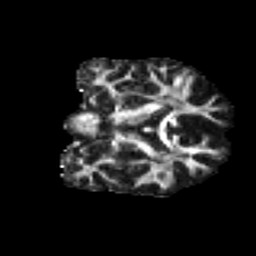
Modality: FA
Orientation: coronal
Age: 34
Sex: male
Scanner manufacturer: ge
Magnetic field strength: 3 T
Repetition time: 7.8 s
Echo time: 0.0606 s